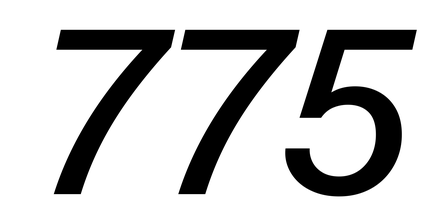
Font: InstrumentSans-Italic_Medium_Italic